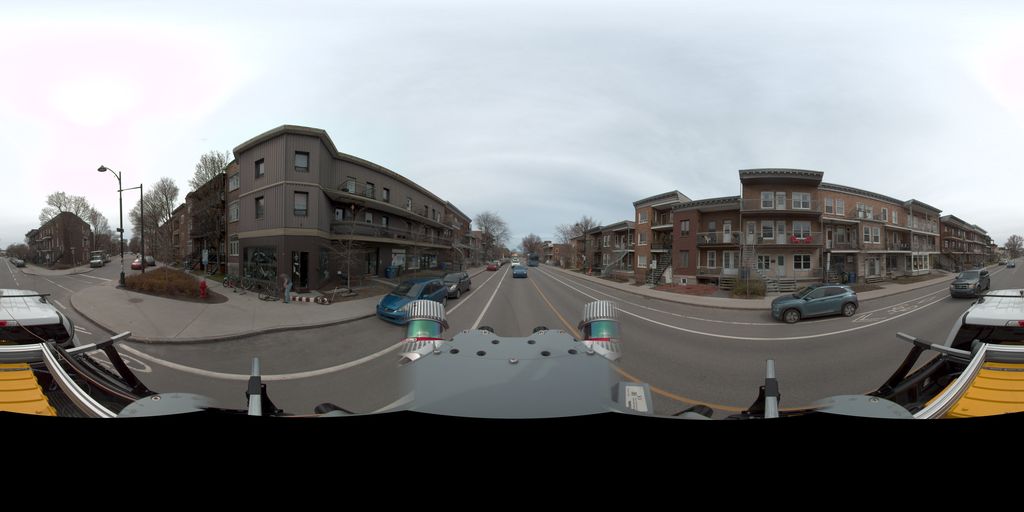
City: quebec_city